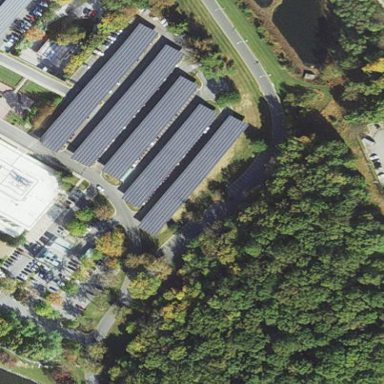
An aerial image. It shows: Solar photovoltaic panel generator on roof.